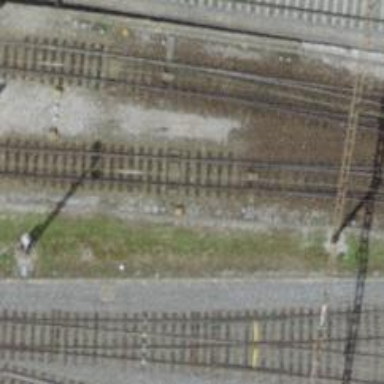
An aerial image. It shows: Railway switch.